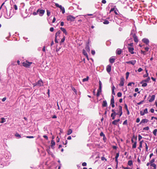
Tumor epithelial tissue: no
Tumor-associated stroma tissue: no
Normal tissue: yes